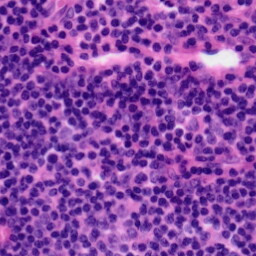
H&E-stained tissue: Tonsil